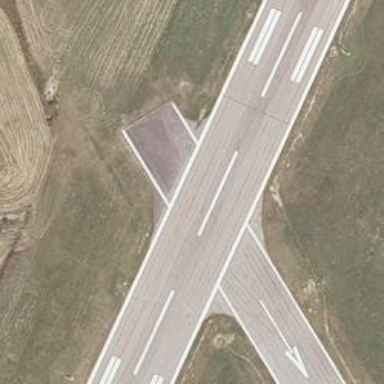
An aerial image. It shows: Asphalt runway at the airport.